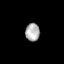
Tissue: lung
Cell type: Epithelial cells
Senescence score: 0.179
Nuclear area (px): 252
Mean DAPI intensity: 173.552